Question: I am not sure what I am doing wrong.
I want to plot on the one y-axis the y-values of the diamond dataset
and on the negative y-axis, the z-values of the diamond dataset.
When I try this, I get very absurd values since the max of y and z are far smaller.
'''
library(ggplot2)
ggplot(data = diamonds) +
geom_col(aes(x = x,y = y), color="#edae49") +
geom_col(aes(x = x,y = -z), color="#66a182") +
theme_bw()
'''

'''
max(diamonds$y)
#> [1] 58.9
max(diamonds$z)
#> [1] 31.8
'''
<URL>
any idea what I am doing so wrong?
**I want to see bars from min to max in each position.**
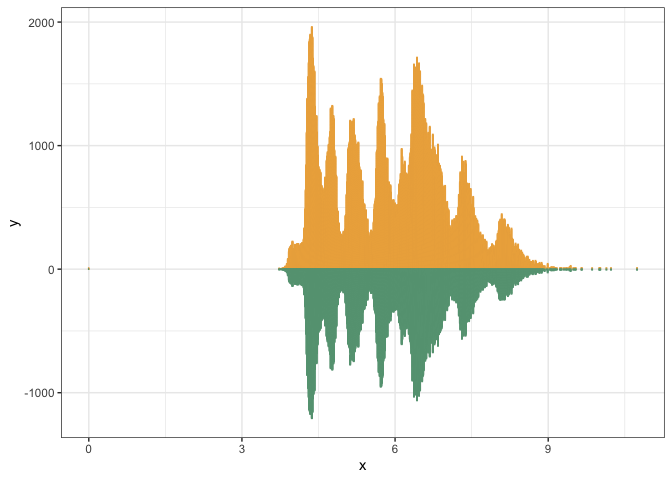
Answer: '''
library(ggplot2)
ggplot(data = diamonds) +
geom_col(aes(x = x, y = y), color="#edae49", position = 'identity') +
geom_col(aes(x = x, y = -z), color="#66a182", position = 'identity') +
theme_bw()
'''
<URL>